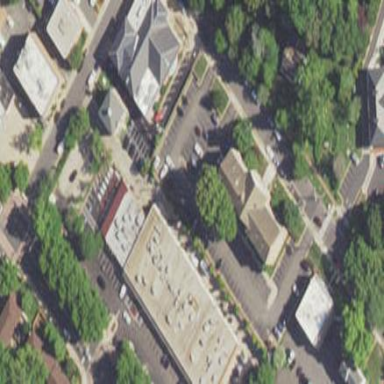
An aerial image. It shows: Retail building.